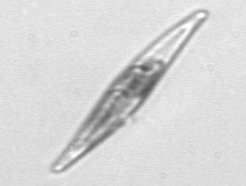
Label: Pleurosigma